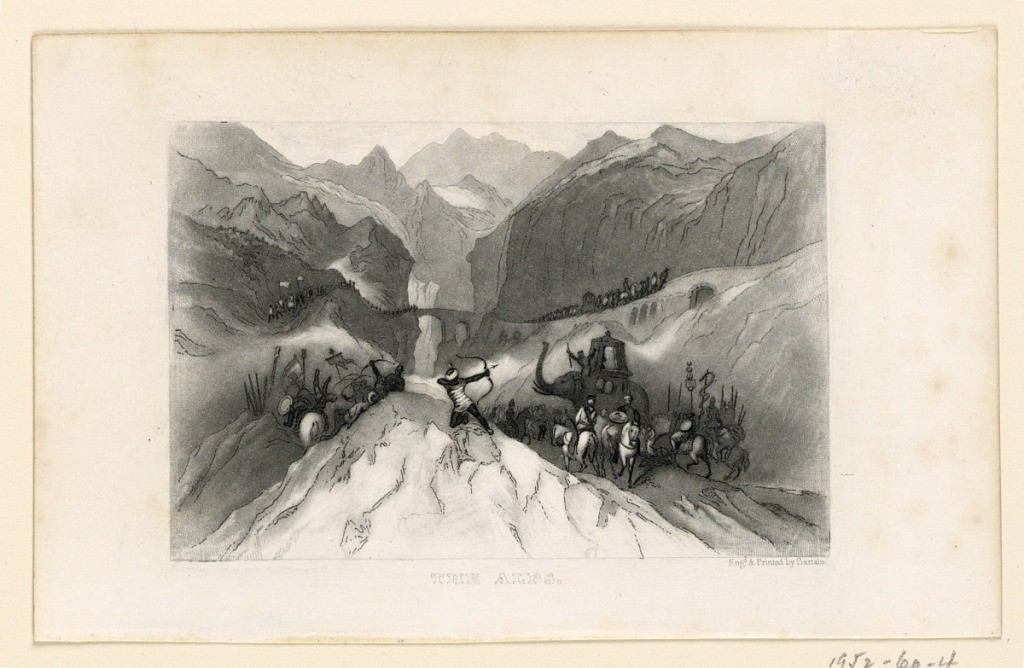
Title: The Alps
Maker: John Sartain, American, 1808–1897
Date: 1847
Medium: Mezzotint and engraving in black ink on paper
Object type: Print
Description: Horizontal rectangle. In the foreground, and in distance, soldiers on horseback crossing the mountains. An elephant, near lower right.